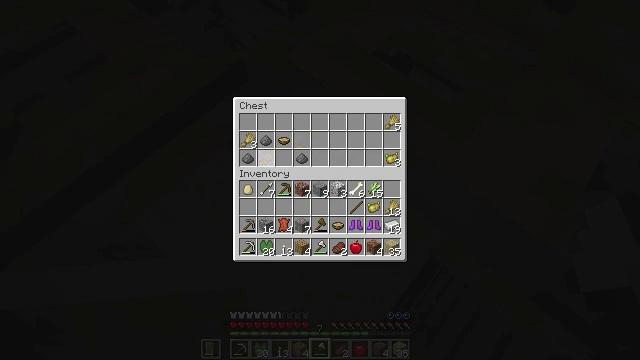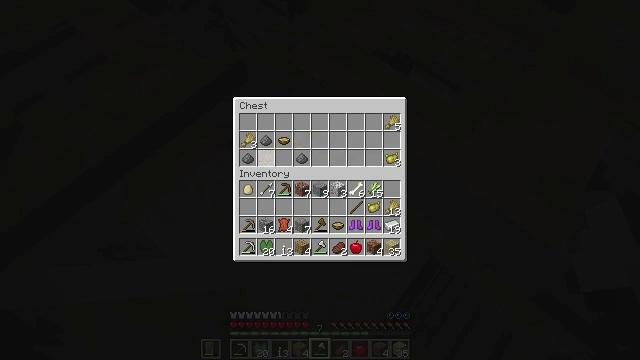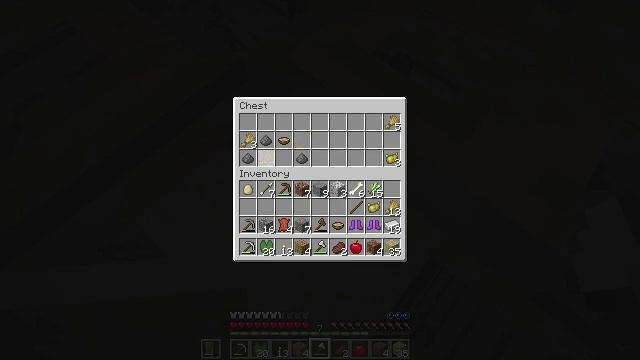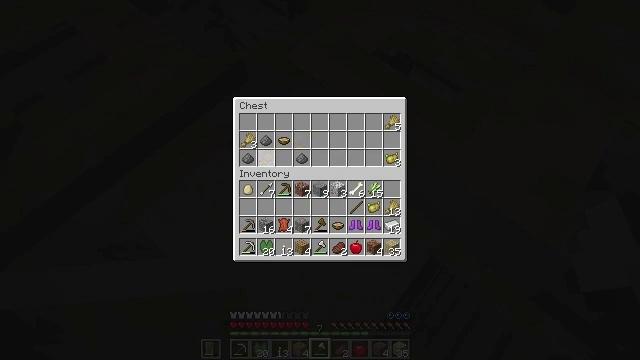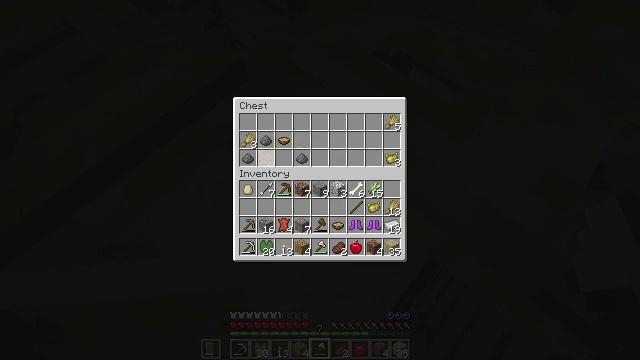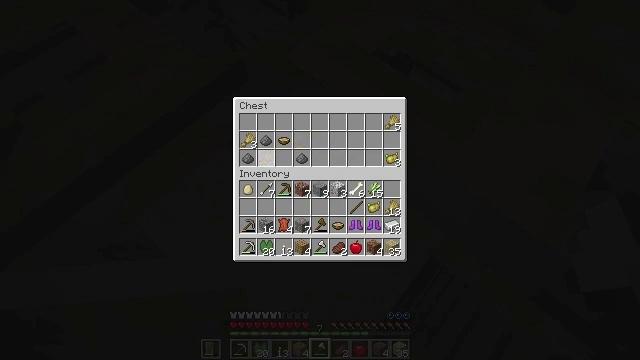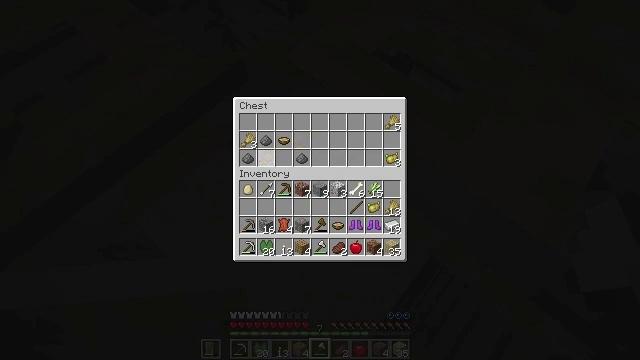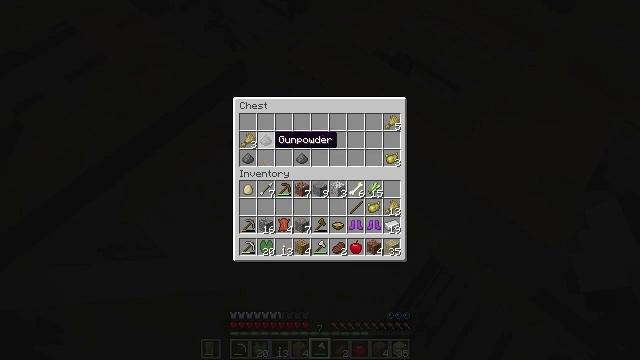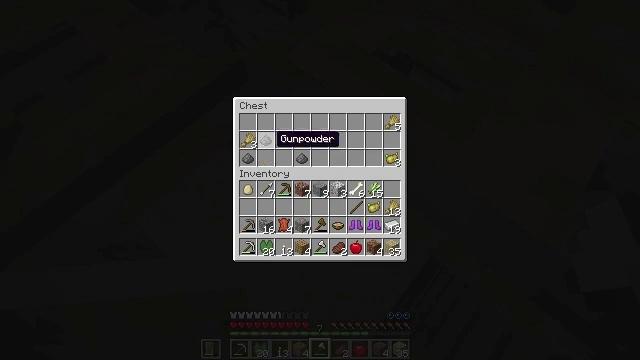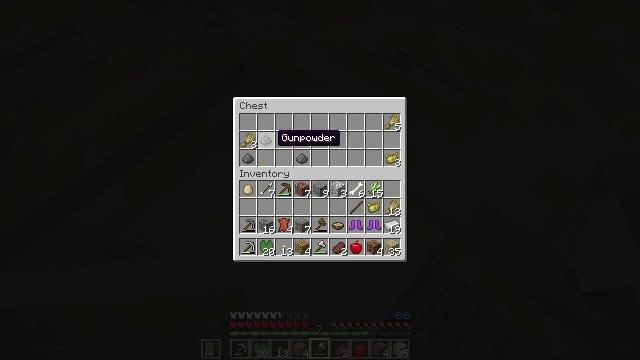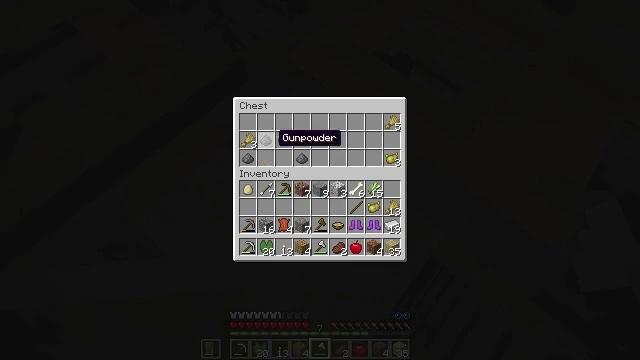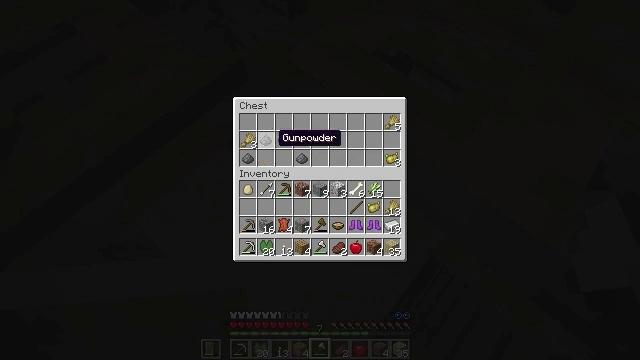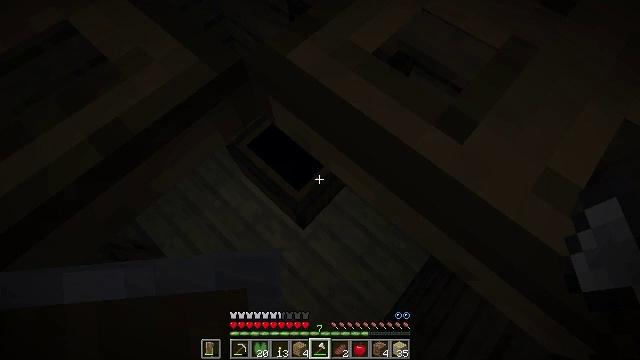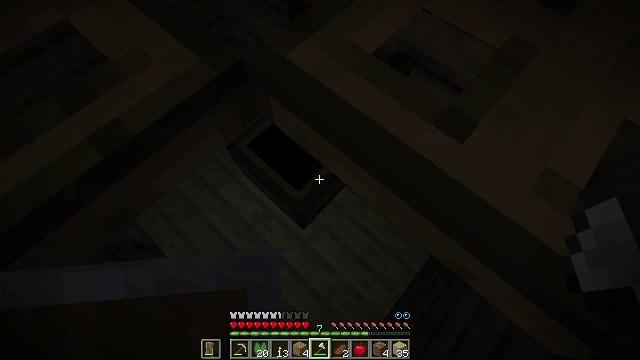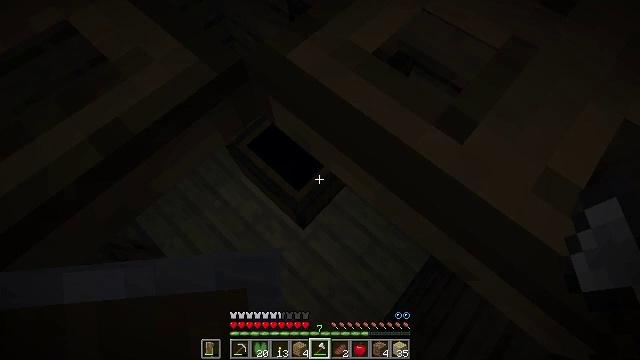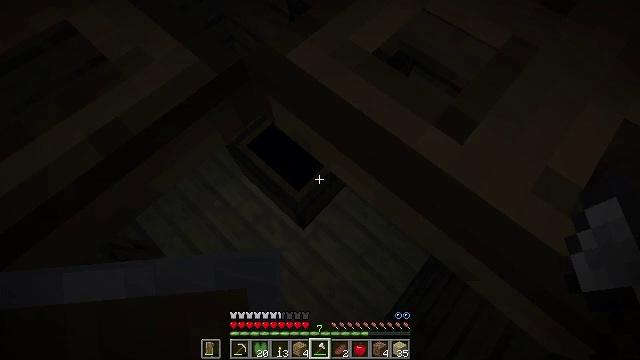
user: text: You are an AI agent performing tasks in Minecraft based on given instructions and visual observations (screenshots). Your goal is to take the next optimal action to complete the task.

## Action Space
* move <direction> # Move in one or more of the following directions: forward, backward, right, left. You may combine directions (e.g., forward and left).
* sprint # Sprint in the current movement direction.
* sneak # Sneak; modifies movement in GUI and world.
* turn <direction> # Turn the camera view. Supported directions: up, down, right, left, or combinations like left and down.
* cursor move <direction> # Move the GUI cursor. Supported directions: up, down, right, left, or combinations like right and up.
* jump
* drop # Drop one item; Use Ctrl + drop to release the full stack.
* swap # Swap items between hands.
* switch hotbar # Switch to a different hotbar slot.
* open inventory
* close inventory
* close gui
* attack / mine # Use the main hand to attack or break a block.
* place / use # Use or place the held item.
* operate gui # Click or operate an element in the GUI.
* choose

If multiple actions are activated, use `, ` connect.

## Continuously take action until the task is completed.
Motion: motion action
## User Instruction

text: Mine birch slab from a built structure.
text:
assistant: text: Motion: sneak
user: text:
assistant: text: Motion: sneak
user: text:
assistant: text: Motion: sneak
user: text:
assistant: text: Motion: no_op
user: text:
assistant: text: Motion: no_op
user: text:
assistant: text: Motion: no_op
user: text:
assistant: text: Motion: no_op
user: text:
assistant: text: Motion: no_op
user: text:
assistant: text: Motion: no_op
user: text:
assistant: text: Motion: no_op
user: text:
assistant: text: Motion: no_op
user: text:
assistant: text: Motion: no_op
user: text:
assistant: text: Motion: close gui
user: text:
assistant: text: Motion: no_op
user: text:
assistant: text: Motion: no_op
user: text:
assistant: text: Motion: no_op
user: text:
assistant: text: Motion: no_op
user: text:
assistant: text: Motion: no_op
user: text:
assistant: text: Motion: no_op
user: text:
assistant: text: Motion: turn right and up
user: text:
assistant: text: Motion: turn right and up
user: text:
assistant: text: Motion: turn right and up
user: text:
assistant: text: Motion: turn right and up
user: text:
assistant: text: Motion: turn right and up, jump
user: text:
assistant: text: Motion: turn right and up, jump
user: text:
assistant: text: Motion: turn right and up, jump
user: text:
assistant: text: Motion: turn up, jump
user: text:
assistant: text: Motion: jump
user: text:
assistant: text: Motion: jump
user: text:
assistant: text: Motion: jump